Field crop: maize
Growth stage: 1
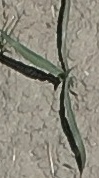
Species: sorghum